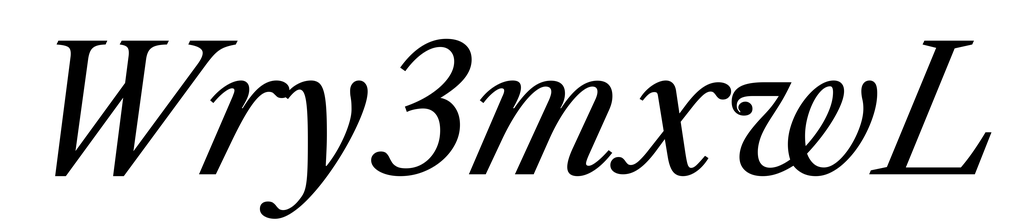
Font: LibreCaslonText-Italic_Italic